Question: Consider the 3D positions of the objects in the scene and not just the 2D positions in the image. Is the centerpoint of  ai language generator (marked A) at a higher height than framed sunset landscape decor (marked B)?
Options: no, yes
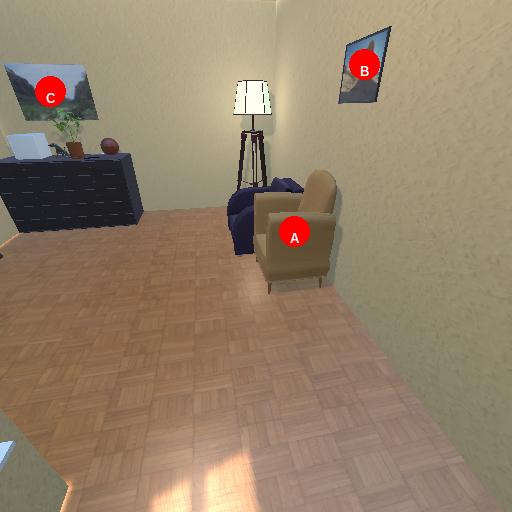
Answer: no